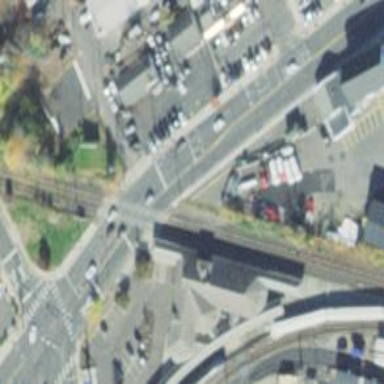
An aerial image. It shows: Railway crossing.